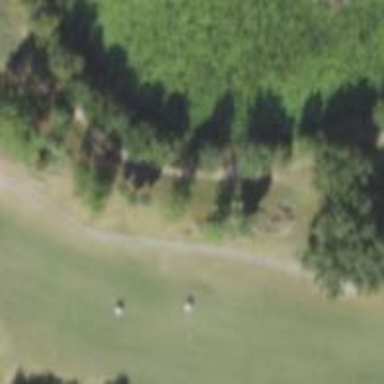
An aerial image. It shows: Path designated for golf carts.